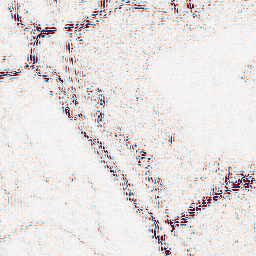
Category: wavelet
Decomposition family: wavelet_biorthogonal
Decomposition parameters: wavelet: bior4.4
level: 2
Upsampling method: sinc_blackman
Upsampling parameters: scale: 2
kernel_size: 4
Upsampling scale: 2